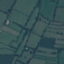
Label: Pasture